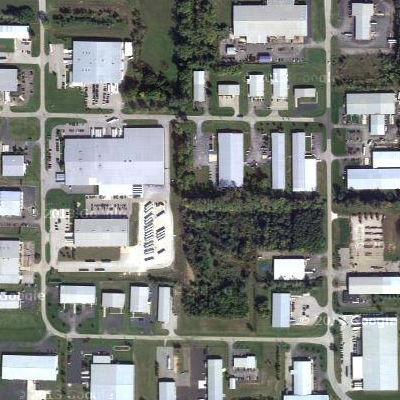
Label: cIndustry